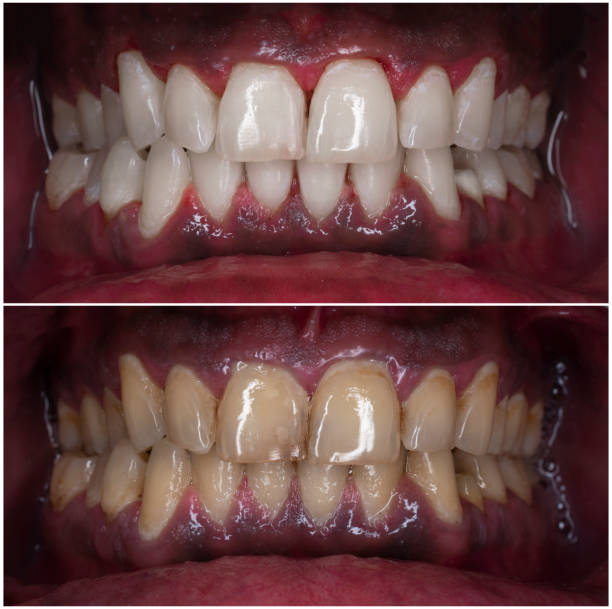
Condition: Calculus